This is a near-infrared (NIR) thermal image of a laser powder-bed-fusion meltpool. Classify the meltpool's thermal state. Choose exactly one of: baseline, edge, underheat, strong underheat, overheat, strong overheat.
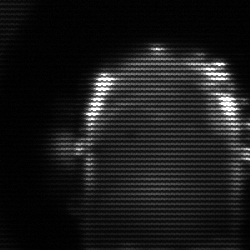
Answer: baseline